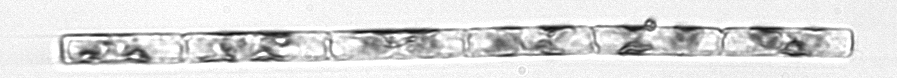
Label: Guinardia_delicatula